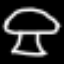
Label: mushroom